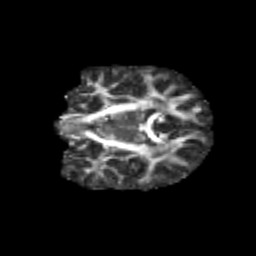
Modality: FA
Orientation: coronal
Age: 9
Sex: male
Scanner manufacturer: siemens
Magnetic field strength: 3 T
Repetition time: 3.8 s
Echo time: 0.07 s